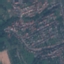
Land use / land cover class: Residential